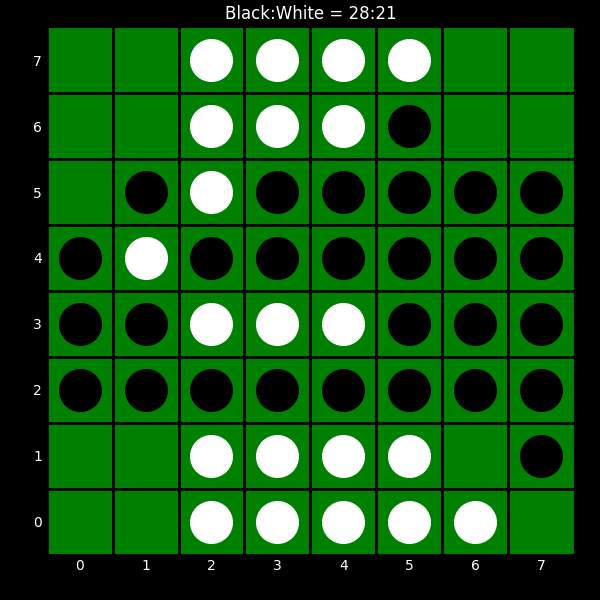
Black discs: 28
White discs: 21